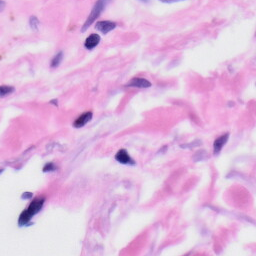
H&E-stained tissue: Skin